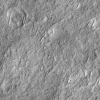
Atmospheric dust classification: not_dusty